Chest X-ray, AP view. Patient: 25 years old, sex F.
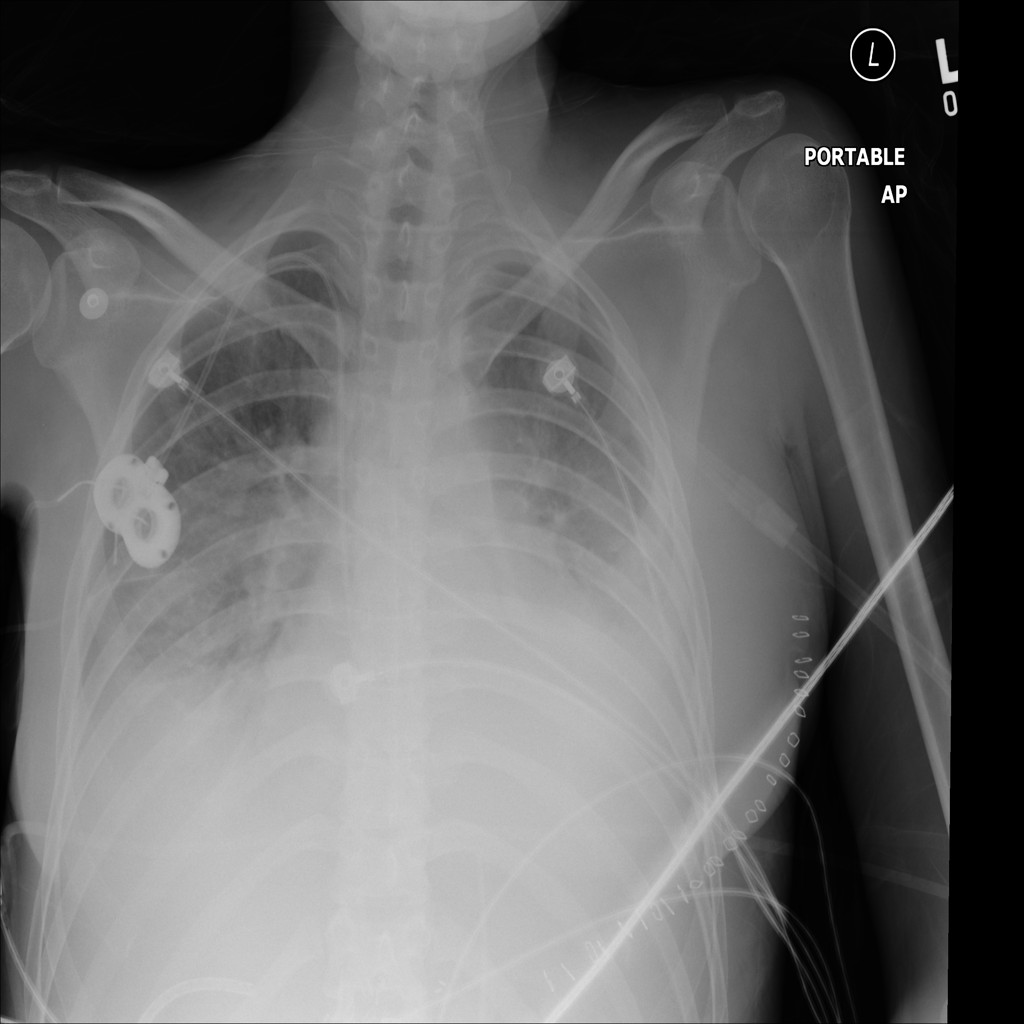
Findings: Effusion, Infiltration